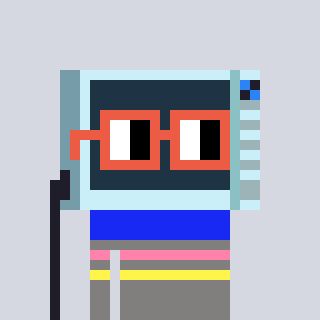
a pixel art character with square orange glasses, a microwave-shaped head and a bluegrey-colored body on a cool background